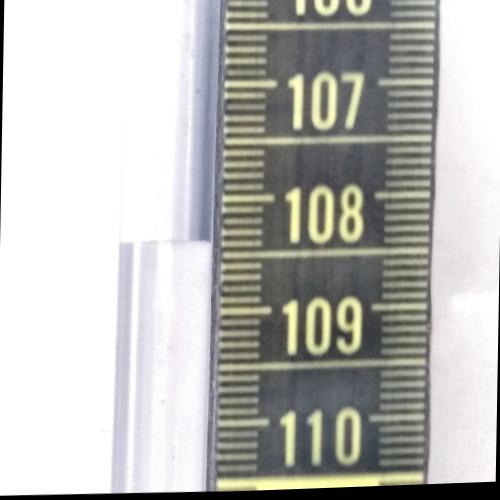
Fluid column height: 108.4 cm